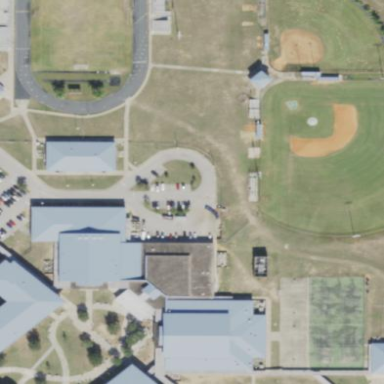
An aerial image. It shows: School.